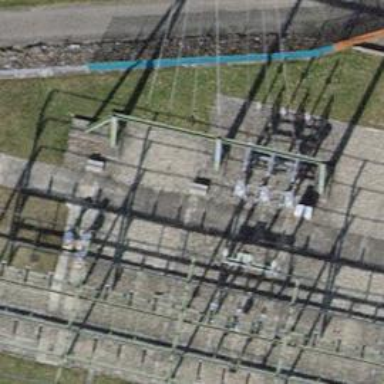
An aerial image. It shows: Insulator used in power systems.